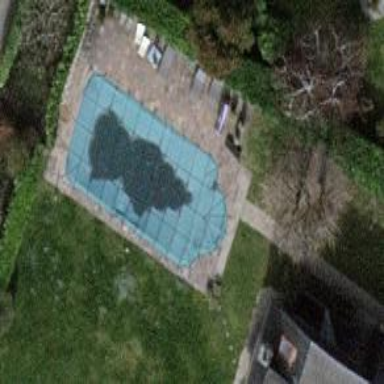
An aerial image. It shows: Outdoor swimming pool on leisure land.